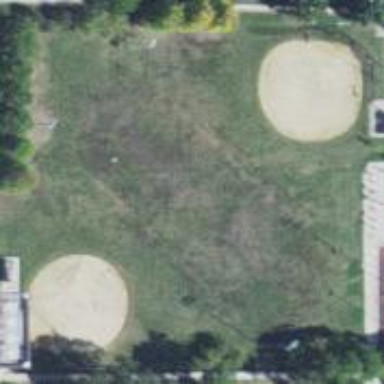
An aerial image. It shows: Baseball pitch for leisure and sports activities.